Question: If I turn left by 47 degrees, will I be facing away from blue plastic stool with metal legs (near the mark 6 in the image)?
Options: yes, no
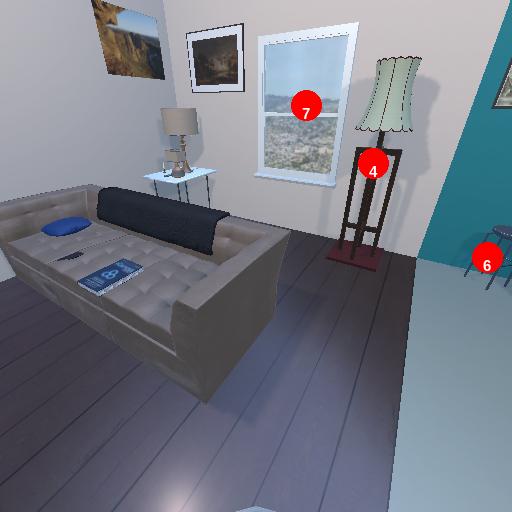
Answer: yes